Field crop: tomato
Growth stage: 1
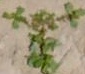
Species: portulaca